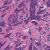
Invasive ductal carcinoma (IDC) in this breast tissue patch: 1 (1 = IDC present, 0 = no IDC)